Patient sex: F
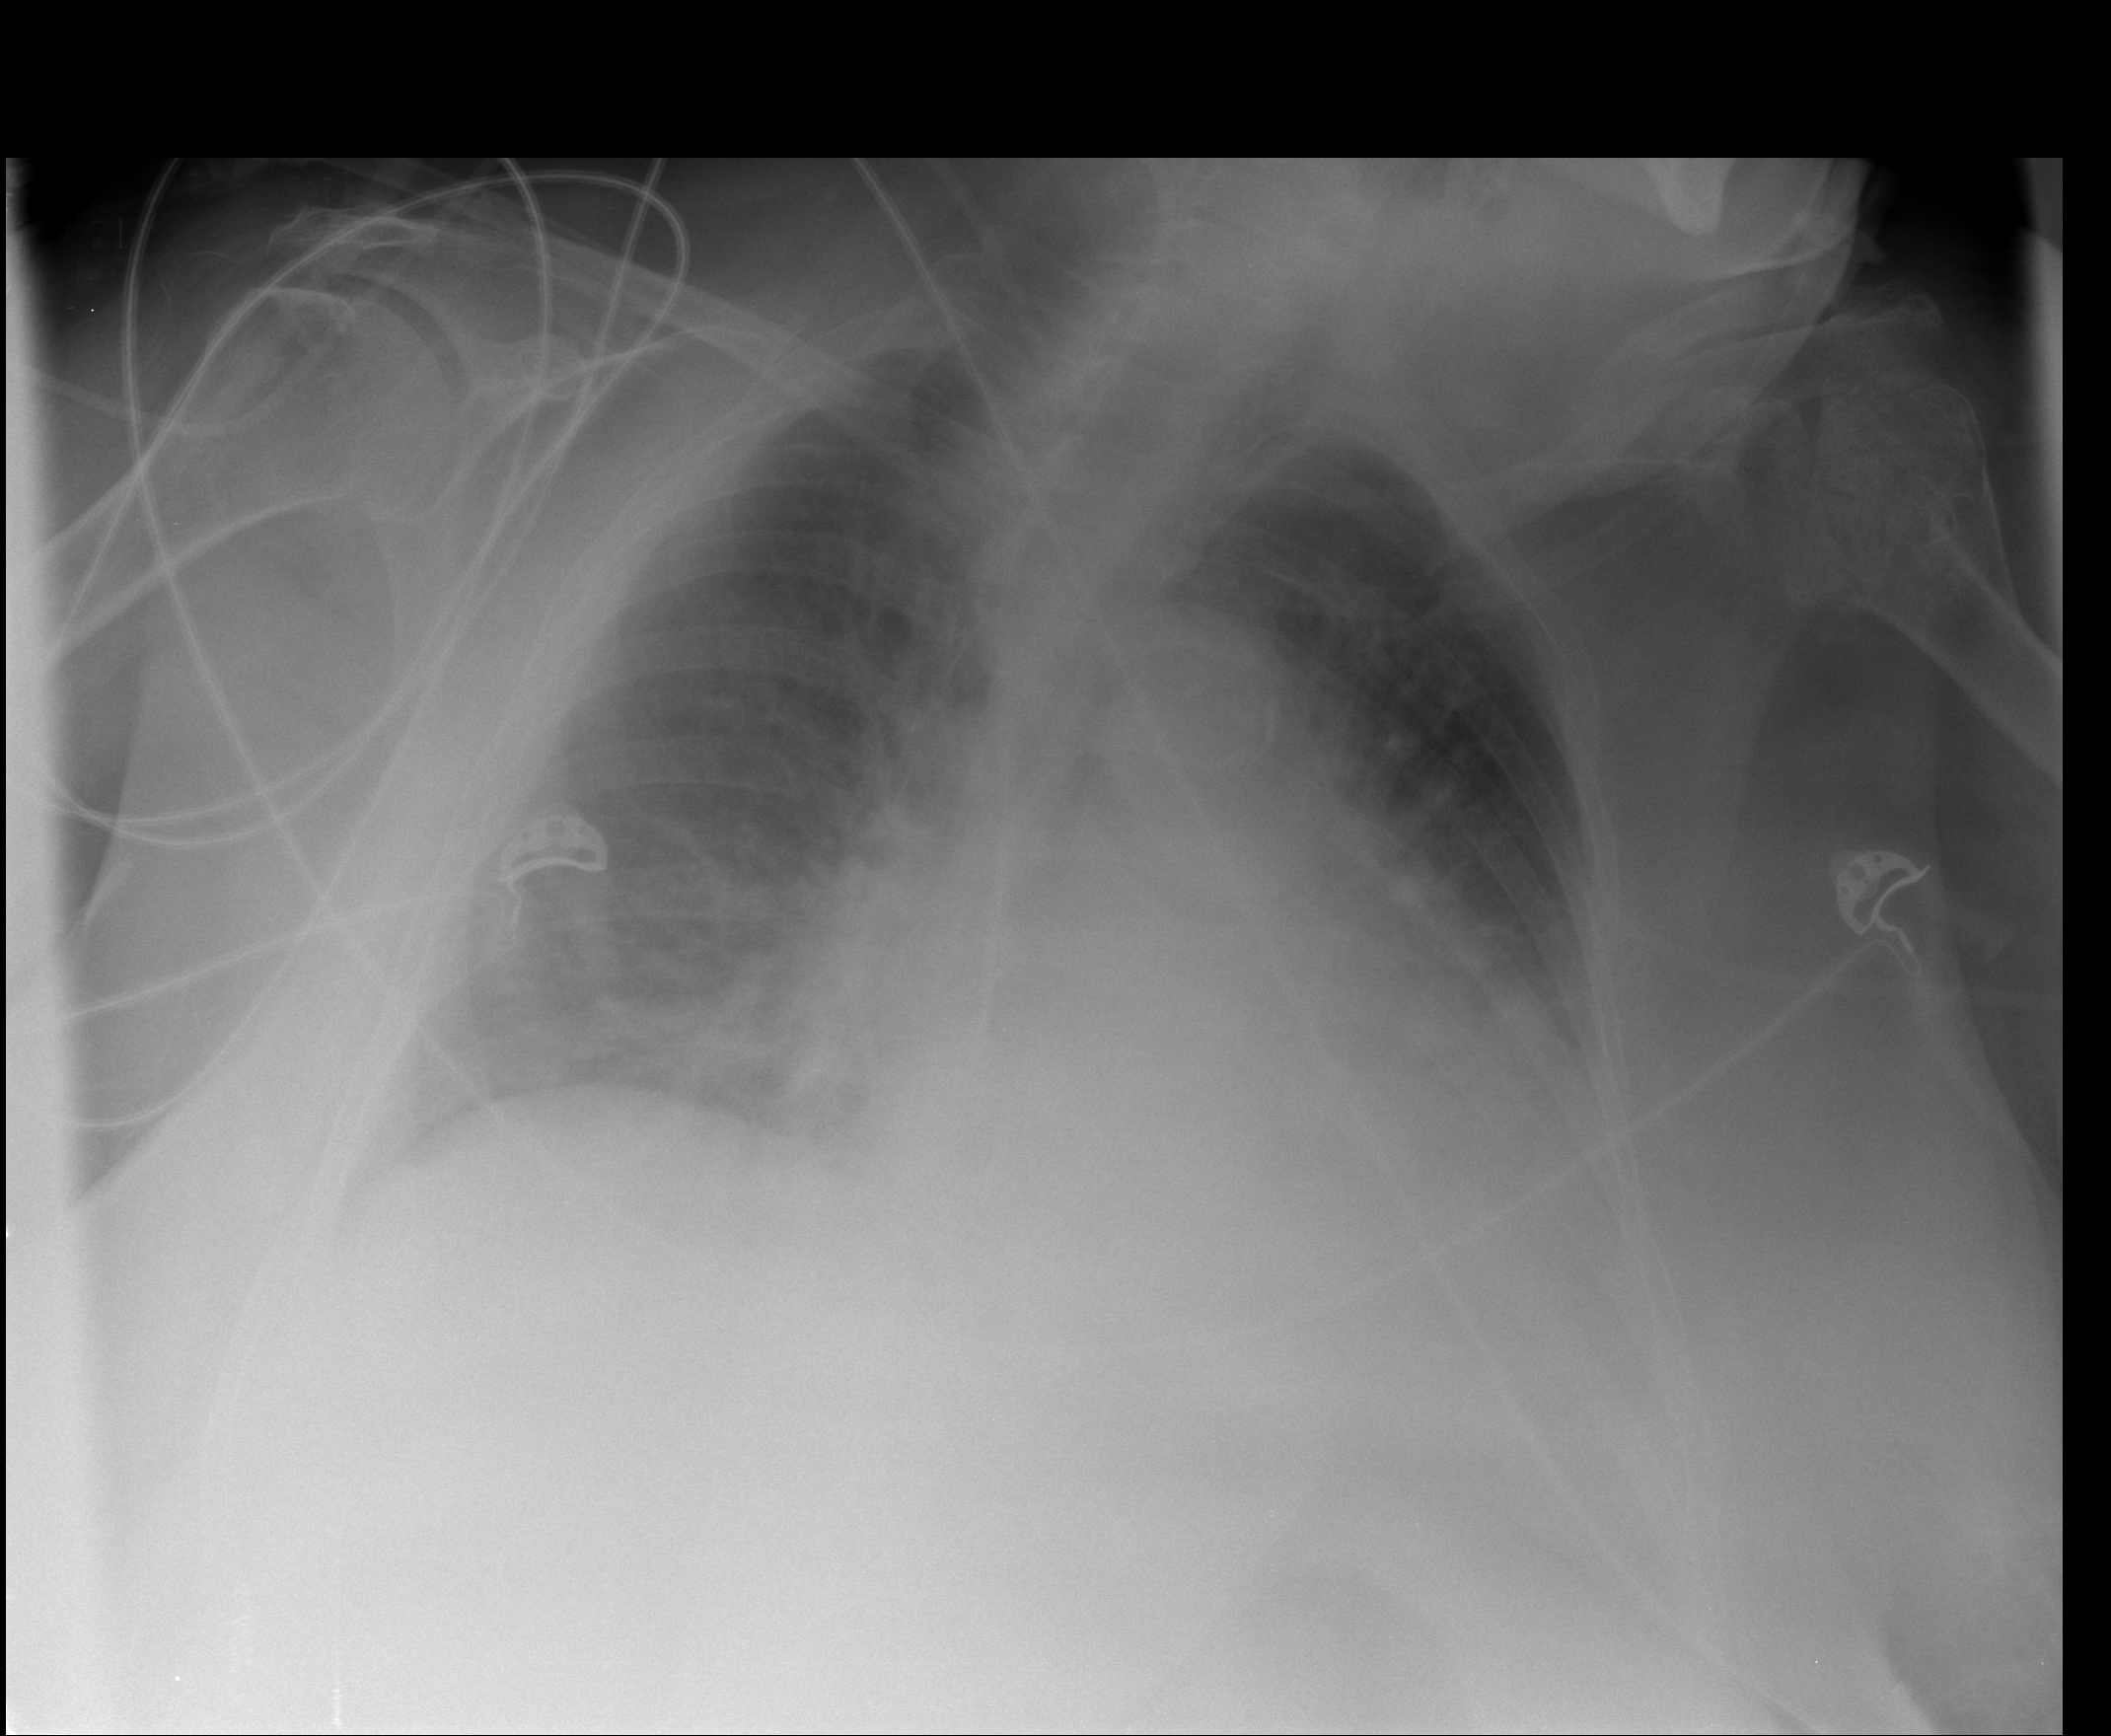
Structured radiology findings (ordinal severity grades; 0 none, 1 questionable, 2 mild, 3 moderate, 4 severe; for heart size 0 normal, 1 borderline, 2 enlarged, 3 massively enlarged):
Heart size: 1
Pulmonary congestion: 2
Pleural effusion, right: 0
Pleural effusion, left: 0
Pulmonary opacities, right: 1
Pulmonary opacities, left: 1
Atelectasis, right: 0
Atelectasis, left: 0